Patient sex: M
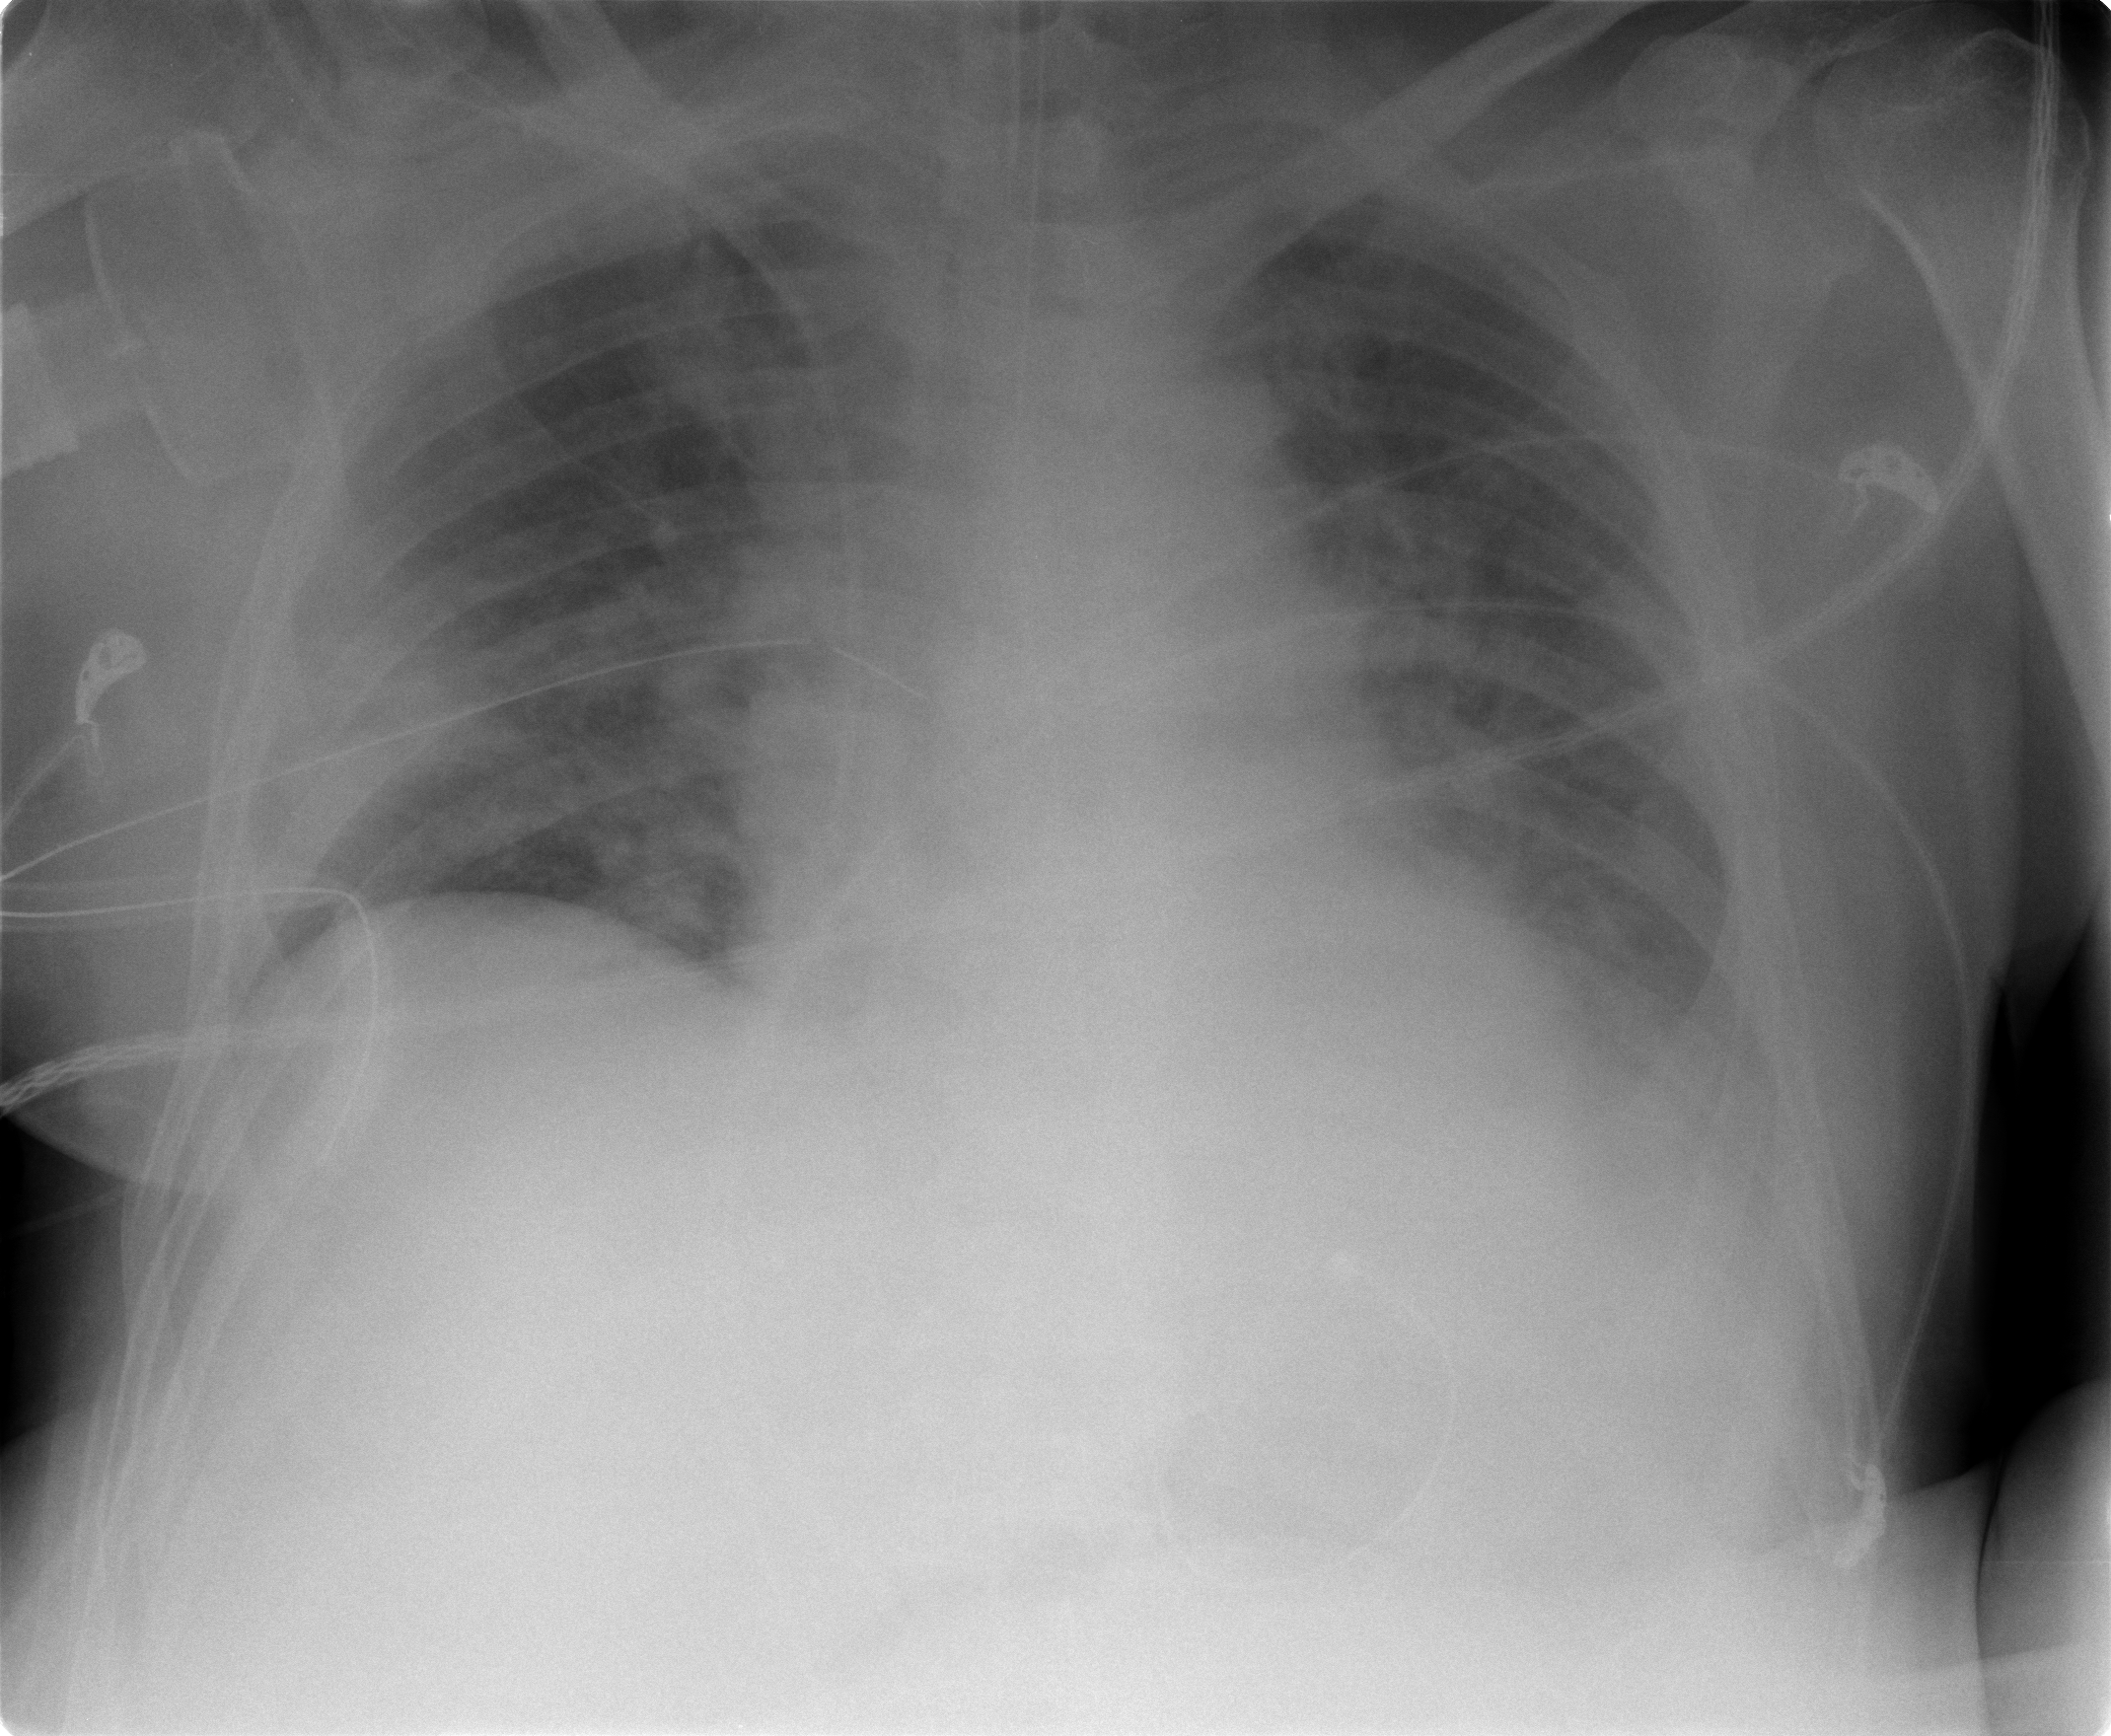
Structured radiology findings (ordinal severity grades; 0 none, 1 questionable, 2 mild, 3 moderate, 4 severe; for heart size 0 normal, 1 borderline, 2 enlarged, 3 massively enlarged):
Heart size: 0
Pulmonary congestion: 0
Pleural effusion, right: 0
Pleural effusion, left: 0
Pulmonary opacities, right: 0
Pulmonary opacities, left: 0
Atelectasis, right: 1
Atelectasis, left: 1